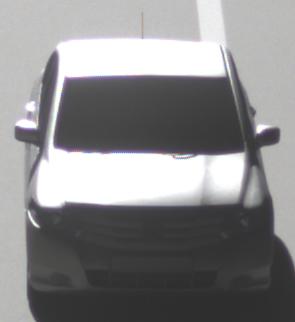
Make: Honda
Model: City
Detailed model: Gen. 6
Model produced from: 2008
Model produced until: 2013
Doors: 4
Color: white
Road condition: dry road
Daytime: midday
Contrast: high contrast